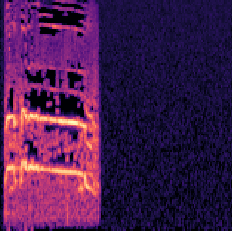
Sound class: Rooster